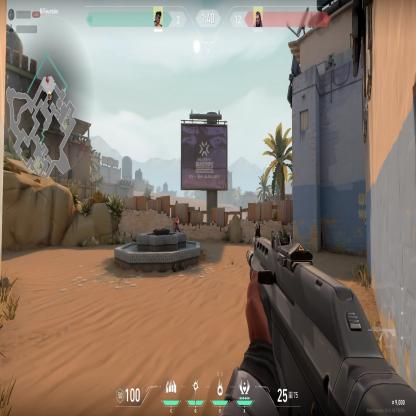
Label: enemy